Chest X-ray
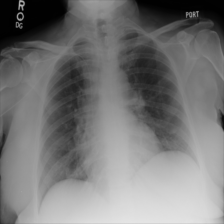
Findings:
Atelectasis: negative
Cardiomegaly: negative
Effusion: negative
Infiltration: negative
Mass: negative
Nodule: negative
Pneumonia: negative
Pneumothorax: negative
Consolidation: negative
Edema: negative
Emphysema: negative
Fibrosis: negative
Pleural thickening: negative
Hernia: negative